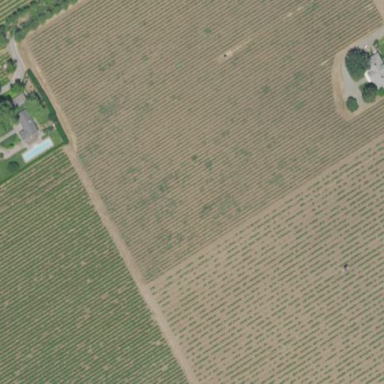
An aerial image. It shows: Vineyard with wine grapes as the main crop.